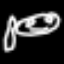
Label: frog